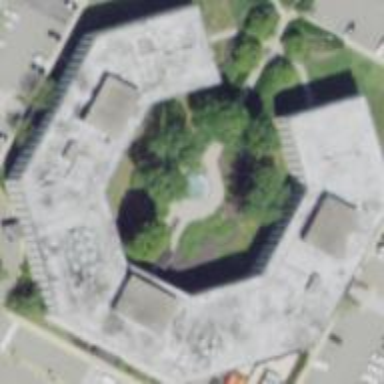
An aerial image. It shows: Commercial building.